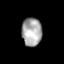
Tissue: skin
Cell type: Epithelial cells
Senescence score: 0.2051
Nuclear area (px): 559
Mean DAPI intensity: 167.785